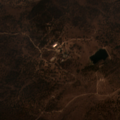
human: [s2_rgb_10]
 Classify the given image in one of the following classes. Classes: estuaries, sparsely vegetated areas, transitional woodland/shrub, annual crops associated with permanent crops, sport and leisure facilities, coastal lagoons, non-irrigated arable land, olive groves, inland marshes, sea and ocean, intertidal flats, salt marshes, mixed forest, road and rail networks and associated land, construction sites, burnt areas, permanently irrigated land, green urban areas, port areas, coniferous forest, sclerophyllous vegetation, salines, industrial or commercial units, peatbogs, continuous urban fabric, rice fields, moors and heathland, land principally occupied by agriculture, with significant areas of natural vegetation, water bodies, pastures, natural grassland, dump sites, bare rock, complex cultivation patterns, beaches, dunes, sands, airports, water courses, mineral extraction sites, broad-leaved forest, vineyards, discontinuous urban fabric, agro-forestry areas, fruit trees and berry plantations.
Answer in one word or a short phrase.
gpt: agro-forestry areas, broad-leaved forest